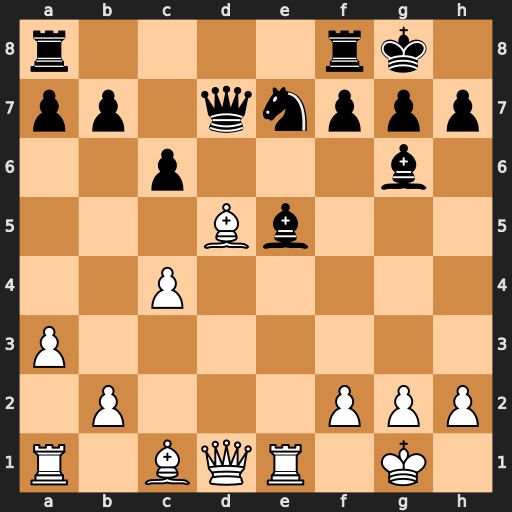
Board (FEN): r4rk1/pp1qnppp/2p3b1/3Bb3/2P5/P7/1P3PPP/R1BQR1K1
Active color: w
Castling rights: -
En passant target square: -
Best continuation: Bxf7+ Rxf7 Qxd7